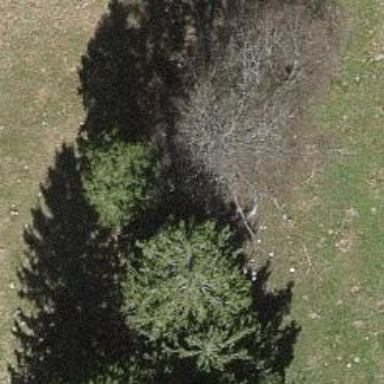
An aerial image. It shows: Beautiful tree in nature.